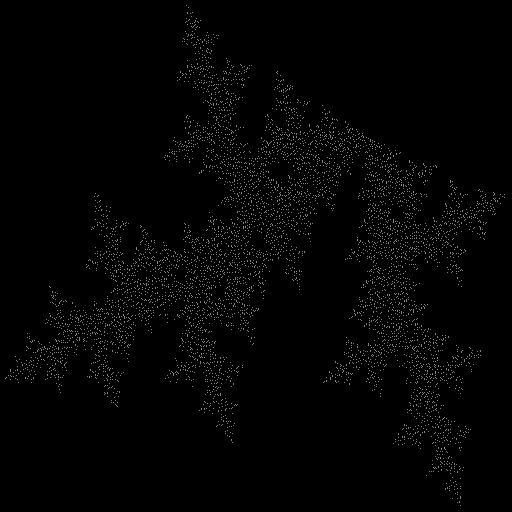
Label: a3